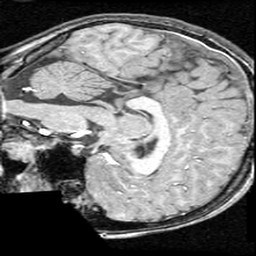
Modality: T1w
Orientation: sagittal
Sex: male
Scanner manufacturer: ge
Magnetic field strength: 1.5 T
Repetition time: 21 s
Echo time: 0.008 s